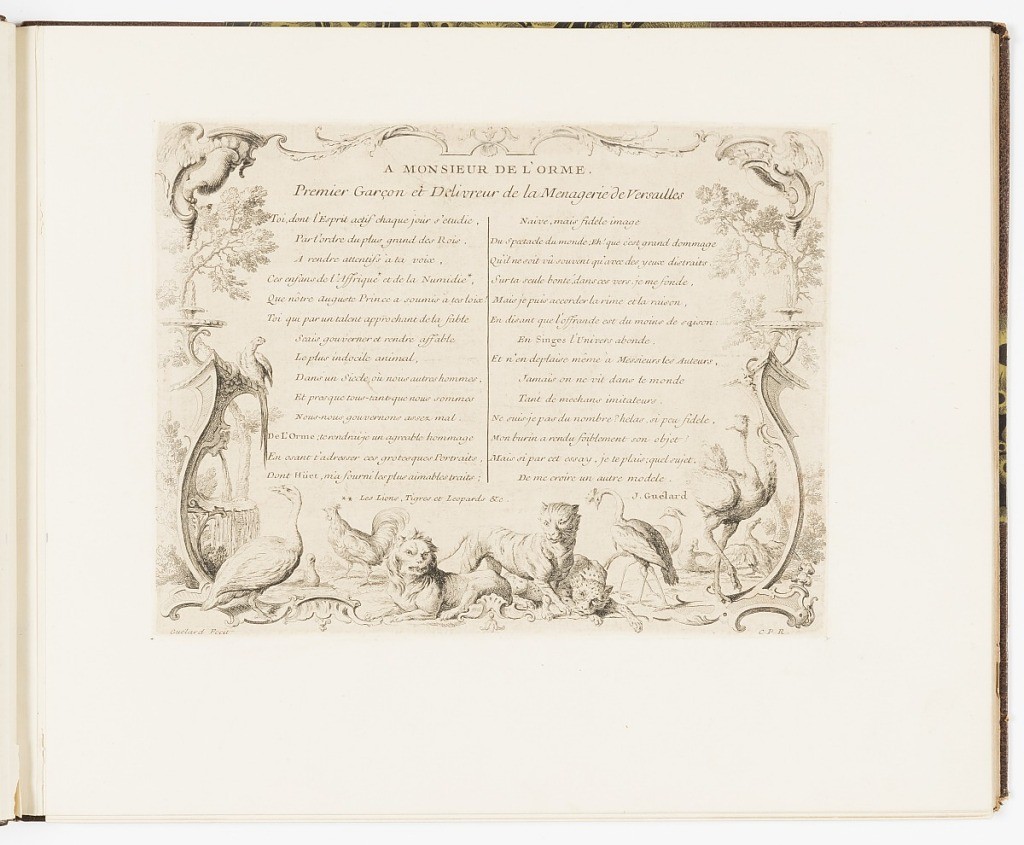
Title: Dedication to Monsieur de L'Orme
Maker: Christophe Huet, French, 1695 – 1759
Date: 1743
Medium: Etching on laid paper
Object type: Bound print
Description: Dedication plate from a series of 23 bound prints featuring monkeys acting as humans in various figural scenes. Textual plate with printed text divided into two columns separated by a vertical line. Bordering the text is a menagerie of animals including birds such as a chicken, duck, goose, parrot, ostrich, and other exotic birds. At lower center, a resting lion, tiger, and leopard. Surrounding the animals are decorative columns and ornament in rocaille style.